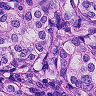
Metastatic tissue present: yes